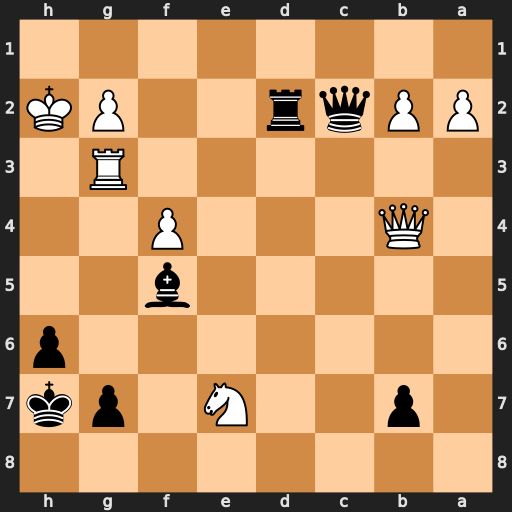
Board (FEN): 8/1p2N1pk/7p/5b2/1Q3P2/6R1/PPqr2PK/8
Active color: b
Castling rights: -
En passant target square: -
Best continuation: Be4 Qxd2 Qxd2